Field crop: tomato
Growth stage: 1
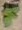
Species: solanum